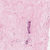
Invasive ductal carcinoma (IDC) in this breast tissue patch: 0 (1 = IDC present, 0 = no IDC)